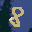
Label: 8